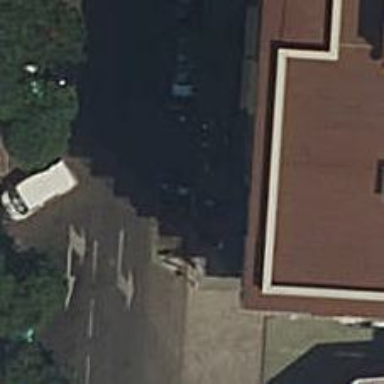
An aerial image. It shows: Motorcycle parking facility.